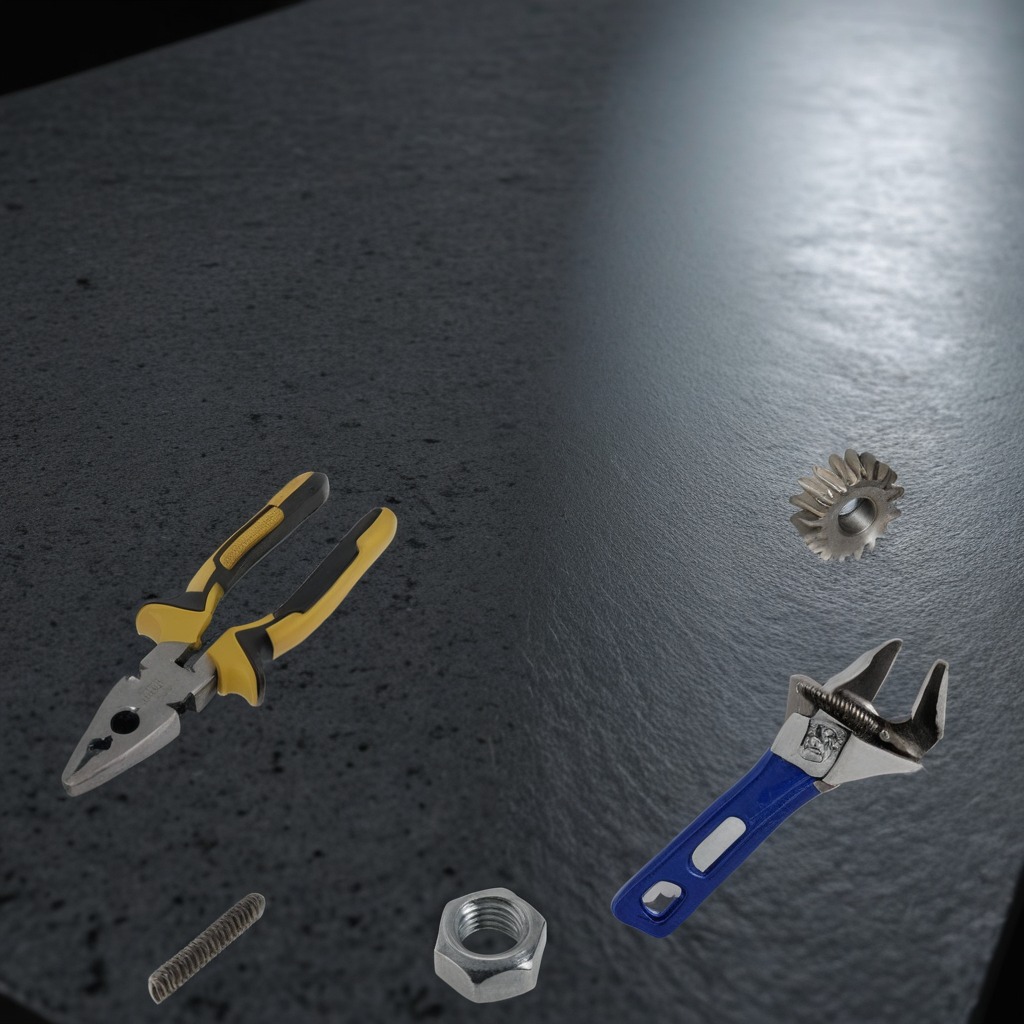
A steel gear with teeth, pliers, a coiled metal spring, a metal nut, and a wrench are lying on the granite table inside a workshop at night.